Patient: sex M, age 64
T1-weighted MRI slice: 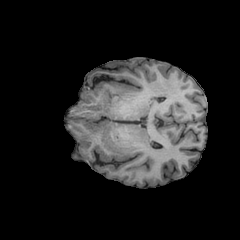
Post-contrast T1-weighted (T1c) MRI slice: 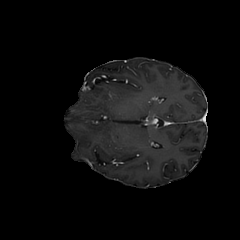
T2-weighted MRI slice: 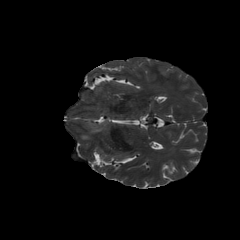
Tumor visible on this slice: yes
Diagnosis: Glioblastoma, IDH-wildtype
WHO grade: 4